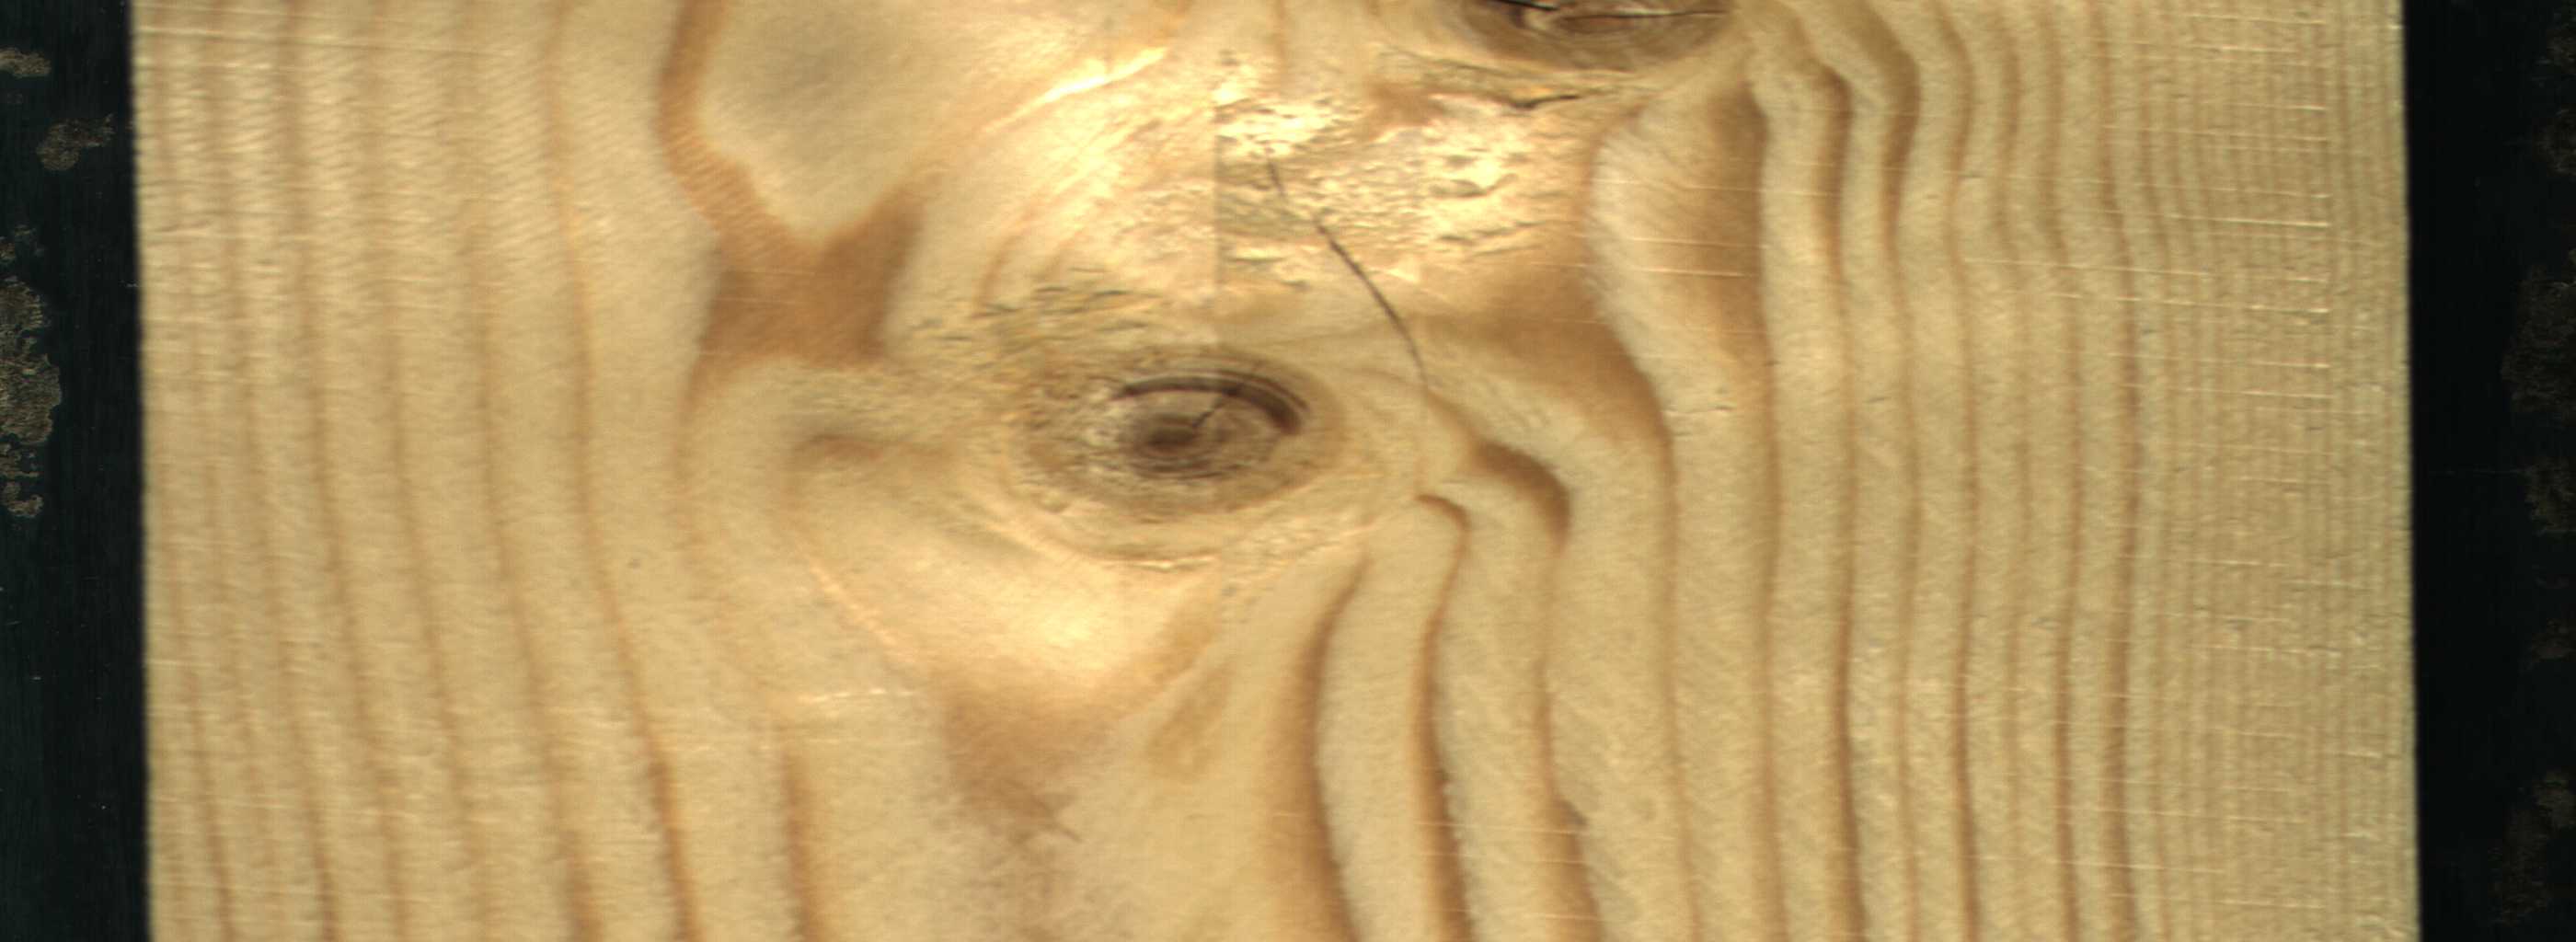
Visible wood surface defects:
Crack
knot_with_crack
knot_with_crack